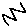
Label: zigzag